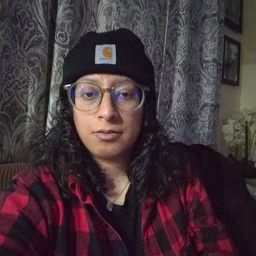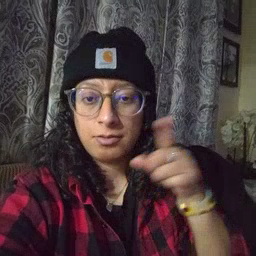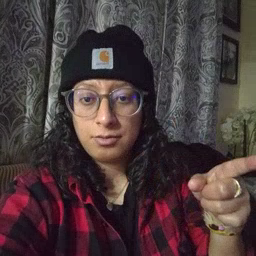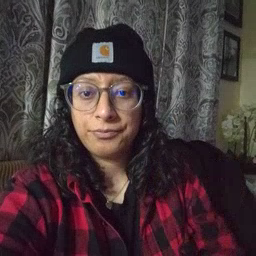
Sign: hesheit